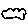
Label: cloud